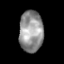
Tissue: skin
Cell type: Epithelial cells
Senescence score: 0.176
Nuclear area (px): 970
Mean DAPI intensity: 147.062